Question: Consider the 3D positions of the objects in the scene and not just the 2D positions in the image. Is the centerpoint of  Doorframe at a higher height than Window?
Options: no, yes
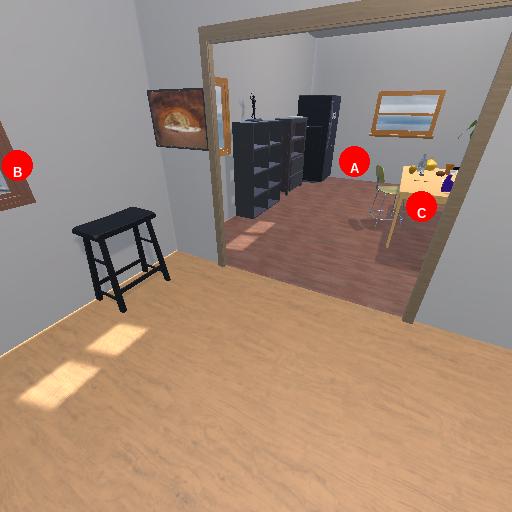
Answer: no